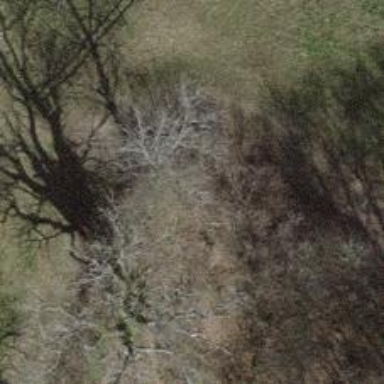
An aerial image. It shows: Broadleaved tree in natural setting.